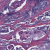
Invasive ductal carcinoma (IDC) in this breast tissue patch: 1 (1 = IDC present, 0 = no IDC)